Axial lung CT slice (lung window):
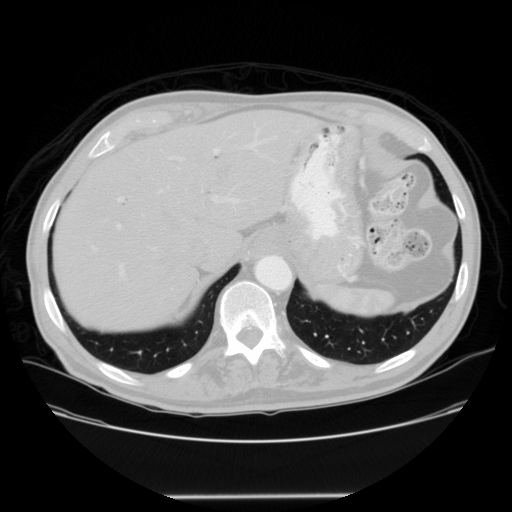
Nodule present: no